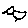
Label: bird